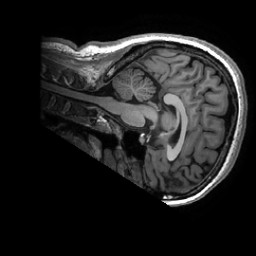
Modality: T1w
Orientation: sagittal
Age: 30
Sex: female
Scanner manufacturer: ge
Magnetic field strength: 3 T
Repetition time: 0.0073 s
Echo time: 0.003 s